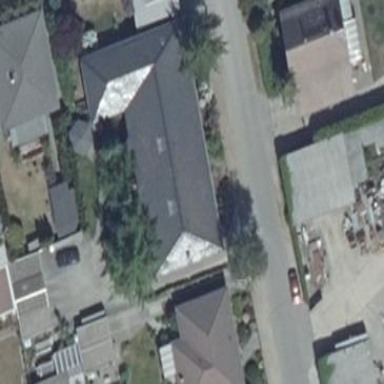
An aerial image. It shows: Building with hipped roof shape.